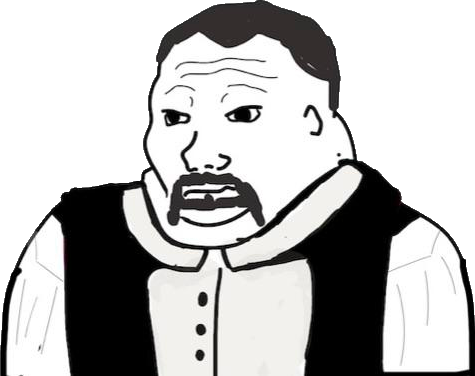
Label: 5_Blobjak